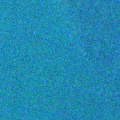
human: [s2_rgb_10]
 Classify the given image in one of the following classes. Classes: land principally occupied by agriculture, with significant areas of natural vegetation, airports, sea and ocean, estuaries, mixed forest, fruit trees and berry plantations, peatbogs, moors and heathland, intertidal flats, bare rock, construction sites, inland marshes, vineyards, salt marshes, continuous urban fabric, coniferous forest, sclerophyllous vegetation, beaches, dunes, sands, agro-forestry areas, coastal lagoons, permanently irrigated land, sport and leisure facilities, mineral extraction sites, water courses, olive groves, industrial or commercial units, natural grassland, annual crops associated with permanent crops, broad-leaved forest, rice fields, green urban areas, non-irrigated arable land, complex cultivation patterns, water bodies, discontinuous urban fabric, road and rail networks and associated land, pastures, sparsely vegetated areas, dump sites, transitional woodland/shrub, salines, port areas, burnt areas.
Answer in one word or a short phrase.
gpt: sea and ocean